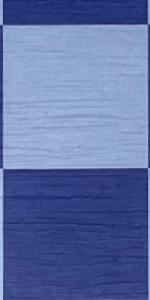
Label: Empty